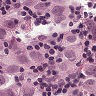
Metastatic tissue present: yes